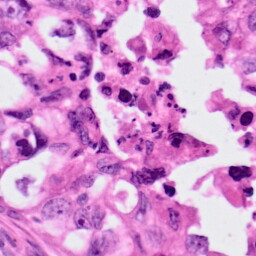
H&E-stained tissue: Lung